Question: I'm trying to run an optimization script within Visual Studio using C# and the CPLEX solver.
For data, I'm using Access 2013, though I'm utilizing the old .mdb file format.
I set up the database connection using the Access JET engine, which seems to require a 32-bit build.
'''
public static string connectionString = "provider=Microsoft.JET.OLEDB.4.0; data source = " + filePath + dbName + ".mdb";
'''
However, the version of CPLEX that I have is 64 bits (using the ILOG.Concert and ILOG.Cplex references), and will not run in a 32-bit build, else it throws a BadImageFormatException.

Is there anything I can do besides trying to persuade my university's SysAdmins to install MSSQL Management Studio (which would take an act of congress)?
UPDATE: I do not have admin access on any computer that has a license for CPLEX, so I can't install the 64-bit drivers that Microsoft released with Office 2010.
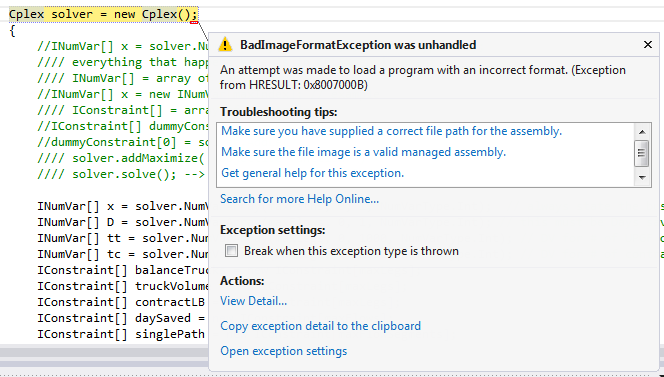
Answer: Use this Code for above Office 2007
'''
Provider=Microsoft.ACE.OLEDB.12.0;Data Source=" + pathnam + ";Extended Properties="Excel 12.0;HDR=Yes;IMEX=2"
'''